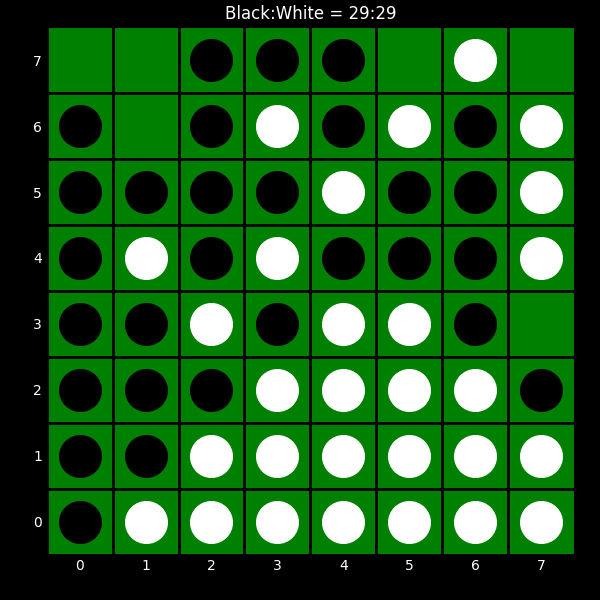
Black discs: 29
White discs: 29